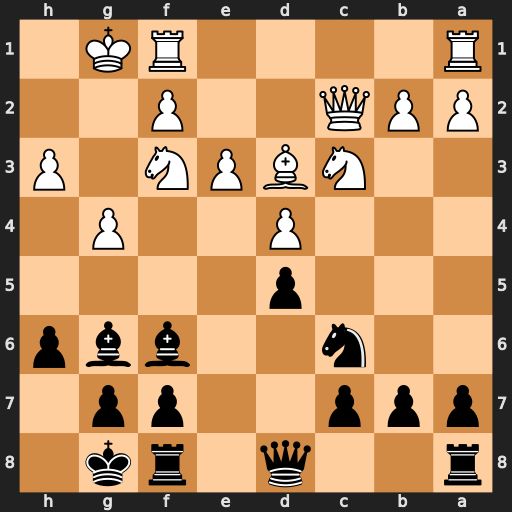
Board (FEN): r2q1rk1/ppp2pp1/2n2bbp/3p4/3P2P1/2NBPN1P/PPQ2P2/R4RK1
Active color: b
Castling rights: -
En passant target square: -
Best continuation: Nb4 Bxg6 Nxc2